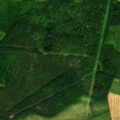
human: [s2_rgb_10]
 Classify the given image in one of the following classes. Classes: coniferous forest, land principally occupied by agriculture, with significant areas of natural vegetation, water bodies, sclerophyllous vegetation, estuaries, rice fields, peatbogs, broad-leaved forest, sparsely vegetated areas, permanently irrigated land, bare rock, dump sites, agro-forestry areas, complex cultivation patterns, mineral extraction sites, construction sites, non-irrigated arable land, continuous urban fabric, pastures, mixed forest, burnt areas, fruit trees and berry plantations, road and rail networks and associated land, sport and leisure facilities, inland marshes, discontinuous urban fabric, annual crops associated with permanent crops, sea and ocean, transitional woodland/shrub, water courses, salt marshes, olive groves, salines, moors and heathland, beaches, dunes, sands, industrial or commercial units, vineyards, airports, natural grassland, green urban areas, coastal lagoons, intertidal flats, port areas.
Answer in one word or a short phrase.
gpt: non-irrigated arable land, mixed forest, transitional woodland/shrub